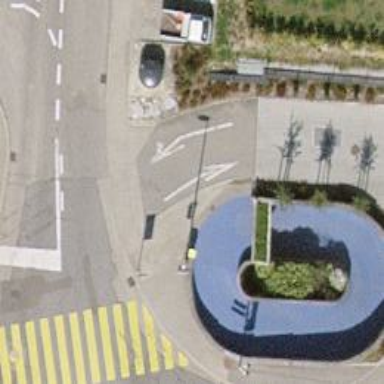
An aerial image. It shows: Post box.